Question: I have a table in a sample Database:
- - -
---
- - -
I want to display the data like this:
- -
---
- -
More specifically I want only 7 size units to be appeared, if there are less than 7 then it will display zeros(0).
'''
$U = array();
$k=0;
for($i=$y['ukuran_terkecil']; $i <= $y['ukuran_terbesar'] ; $i++) {
$U[$k]= $i;
$k++;
}
//print_r($U);
//echo implode("", $U);
if(empty($U[0]))
{
$U[0]= 0;
}else {
$U[0] = $U[0];
}
if(empty($U[1]))
{
$U[1]= 0;
}else {
$U[1] = $U[1];
}
if(empty($U[2]))
{
$U[2]= 0;
}else {
$U[2] = $U[2];
}
if(empty($U[3]))
{
$U[3]= 0;
}else {
$U[3] = $U[3];
}
if(empty($U[4]))
{
$U[4]= 0;
}else {
$U[4] = $U[4];
}
if(empty($U[5]))
{
$U[5]= 0;
}else {
$U[5] = $U[5];
}
if(empty($U[6]))
{
$U[6]= 0;
}else {
$U[6] = $U[6];
}
echo "<tr><td>$U[0]<br>$U[1]<br>$U[2]<br>$U[3]<br>$U[4]<br>$U[5]<br>$U[6]</td></tr>";
'''
---
'$y : query select'
But output is:
- -
'''
$data = array (
0 =>
array (
0 => '0C529E7D34AE7196',
'id' => '0C529E7D34AE7196',
1 => '0',
'stoksatu' => '0',
2 => '0',
'stokdua' => '0',
3 => '2',
'stoktiga' => '2',
4 => '2',
'stokempat' => '2',
5 => '2',
'stoklima' => '2',
6 => '1',
'stokenam' => '1',
7 => '2',
'stoktujuh' => '2',
8 => '2C2C243A1C7A',
'warna' => '2C2C243A1C7A',
9 => '37',
'ukuran_terkecil' => '37',
10 => '43',
'ukuran_terbesar' => '43',
11 => 'hugob026.png',
'foto' => 'hugob026.png',
12 => 'SpHu26Co.png',
'qrcode' => 'SpHu26Co.png',
13 => '3A340C6CF62780C7',
'nama_model' => '3A340C6CF62780C7',
14 => '0C52CCD7EDB3',
'nama_merk' => '0C52CCD7EDB3',
),
1 =>
array (
0 => '281E300870803B0E',
'id' => '281E300870803B0E',
1 => '2',
'stoksatu' => '2',
2 => '2',
'stokdua' => '2',
3 => '2',
'stoktiga' => '2',
4 => '1',
'stokempat' => '1',
5 => '0',
'stoklima' => '0',
6 => '0',
'stokenam' => '0',
7 => '0',
'stoktujuh' => '0',
8 => '3A0C5ADCC9',
'warna' => '3A0C5ADCC9',
9 => '24',
'ukuran_terkecil' => '24',
10 => '27',
'ukuran_terbesar' => '27',
11 => '3.PNG',
'foto' => '3.PNG',
12 => 'ArSaeeHi.png',
'qrcode' => 'ArSaeeHi.png',
13 => '0C70AE351850C0',
'nama_model' => '0C70AE351850C0',
14 => '281E5EC4FB9763',
'nama_merk' => '281E5EC4FB9763',
),
2 =>
array (
0 => '222C60825DE2FF870572',
'id' => '222C60825DE2FF870572',
1 => '1',
'stoksatu' => '1',
2 => '1',
'stokdua' => '1',
3 => '2',
'stoktiga' => '2',
4 => '1',
'stokempat' => '1',
5 => '2',
'stoklima' => '2',
6 => '0',
'stokenam' => '0',
7 => '0',
'stoktujuh' => '0',
8 => '3A0C5ADCC979F88965B6',
'warna' => '3A0C5ADCC979F88965B6',
9 => '40',
'ukuran_terkecil' => '40',
10 => '44',
'ukuran_terbesar' => '44',
11 => 'IMG-20190428-WA0018.jpg',
'foto' => 'IMG-20190428-WA0018.jpg',
12 => 'DaItyyHiPi.png',
'qrcode' => 'DaItyyHiPi.png',
13 => '38327AAC01',
'nama_model' => '38327AAC01',
14 => '222C2A262404',
'nama_merk' => '222C2A262404',
),
);
$t=mysqli_query($kns,"select
stok.id_stok as id,
stok.st_satu as stoksatu,
stok.st_dua as stokdua,
stok.st_tiga as stoktiga,
stok.st_empat as stokempat,
stok.st_lima as stoklima,
stok.st_enam as stokenam,
stok.st_tujuh as stoktujuh,
stok.warna as warna,
stok.ukuran_terkecil as ukuran_terkecil,
stok.ukuran_terbesar as ukuran_terbesar,
stok.foto as foto,
stok.qrcode as qrcode,
model.nama_model as nama_model,
merk.nama_merk as nama_merk
FROM stok INNER JOIN model ON stok.id_model=model.id_model INNER JOIN merk ON model.id_merk=merk.id_merk") or die(mysqli_error());
if(mysqli_num_rows($t)>0){
while ($y=mysqli_fetch_array($t)) {
$mrk = implode("", DekripCBC($y['nama_merk']));
$mdl = implode("", DekripCBC($y['nama_model']));
$wr = implode("", DekripCBC($y['warna']));
$no++;
echo "<tr>
<td>$no</td>
<td>$mrk $mdl $wr<br><br>
<img src=view/foto_sepatu/$y[foto] width=140px>
</td>
<td></td>
<td>$y[stoksatu]<br> $y[stokdua]<br>$y[stoktiga]<br>$y[stokempat]<br>$y[stoklima]<br>$y[stokenam]<br>$y[stoktujuh]</td>
</tr>
";
}
}
else{
echo "<tr>
<td colspan=5><center>Data Tidak Ada</center></td>
</tr>";
}
'''
[]
<URL>
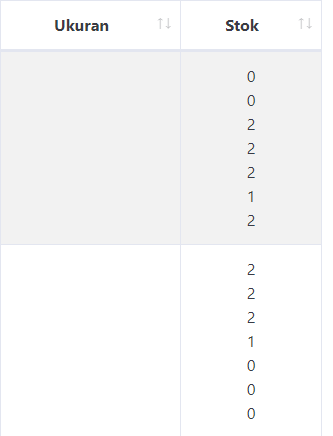
Answer: So you would:
- - 'ukuran_terkecil''ukuran_terbesar'- 'ukuran_terkecil'- 'ukuran_terkecil''ukuran_terkecil'- 'ukuran_terbesar''$i''0'
'''
<?php
foreach($data as $values){
$min = intval($values['ukuran_terkecil']);
$max = intval($values['ukuran_terbesar']);
$new_max = $min + 7;
echo "ID => ",$values['id'],"<br/>";
echo "Size => ";
for($i = $min; $i < $new_max; ++$i){
if($i > $max) echo " 0";
else echo " ",$i;
}
echo "<br/><hr>";
}
'''
'''
<?php
$data = array (
0 =>
array (
0 => '0C529E7D34AE7196',
'id' => '0C529E7D34AE7196',
1 => '0',
'stoksatu' => '0',
2 => '0',
'stokdua' => '0',
3 => '2',
'stoktiga' => '2',
4 => '2',
'stokempat' => '2',
5 => '2',
'stoklima' => '2',
6 => '1',
'stokenam' => '1',
7 => '2',
'stoktujuh' => '2',
8 => '2C2C243A1C7A',
'warna' => '2C2C243A1C7A',
9 => '37',
'ukuran_terkecil' => '37',
10 => '43',
'ukuran_terbesar' => '43',
11 => 'hugob026.png',
'foto' => 'hugob026.png',
12 => 'SpHu26Co.png',
'qrcode' => 'SpHu26Co.png',
13 => '3A340C6CF62780C7',
'nama_model' => '3A340C6CF62780C7',
14 => '0C52CCD7EDB3',
'nama_merk' => '0C52CCD7EDB3',
),
1 =>
array (
0 => '281E300870803B0E',
'id' => '281E300870803B0E',
1 => '2',
'stoksatu' => '2',
2 => '2',
'stokdua' => '2',
3 => '2',
'stoktiga' => '2',
4 => '1',
'stokempat' => '1',
5 => '0',
'stoklima' => '0',
6 => '0',
'stokenam' => '0',
7 => '0',
'stoktujuh' => '0',
8 => '3A0C5ADCC9',
'warna' => '3A0C5ADCC9',
9 => '24',
'ukuran_terkecil' => '24',
10 => '27',
'ukuran_terbesar' => '27',
11 => '3.PNG',
'foto' => '3.PNG',
12 => 'ArSaeeHi.png',
'qrcode' => 'ArSaeeHi.png',
13 => '0C70AE351850C0',
'nama_model' => '0C70AE351850C0',
14 => '281E5EC4FB9763',
'nama_merk' => '281E5EC4FB9763',
),
2 =>
array (
0 => '222C60825DE2FF870572',
'id' => '222C60825DE2FF870572',
1 => '1',
'stoksatu' => '1',
2 => '1',
'stokdua' => '1',
3 => '2',
'stoktiga' => '2',
4 => '1',
'stokempat' => '1',
5 => '2',
'stoklima' => '2',
6 => '0',
'stokenam' => '0',
7 => '0',
'stoktujuh' => '0',
8 => '3A0C5ADCC979F88965B6',
'warna' => '3A0C5ADCC979F88965B6',
9 => '40',
'ukuran_terkecil' => '40',
10 => '44',
'ukuran_terbesar' => '44',
11 => 'IMG-20190428-WA0018.jpg',
'foto' => 'IMG-20190428-WA0018.jpg',
12 => 'DaItyyHiPi.png',
'qrcode' => 'DaItyyHiPi.png',
13 => '38327AAC01',
'nama_model' => '38327AAC01',
14 => '222C2A262404',
'nama_merk' => '222C2A262404',
),
);
foreach($data as $values){
$min = intval($values['ukuran_terkecil']);
$max = intval($values['ukuran_terbesar']);
$new_max = $min + 7;
echo "ID => ",$values['id'],"<br/>";
echo "Size => ";
for($i = $min; $i < $new_max; ++$i){
if($i > $max) echo " 0";
else echo " ",$i;
}
echo "<br/><hr>";
}
'''
Your SQL while loop can look like below to print sizes line by line:
'''
<?php
while ($y=mysqli_fetch_array($t)) {
$mrk = implode("", DekripCBC($y['nama_merk']));
$mdl = implode("", DekripCBC($y['nama_model']));
$wr = implode("", DekripCBC($y['warna']));
$no++;
$sizes = [];
$min = intval($y['ukuran_terkecil']);
$max = intval($y['ukuran_terbesar']);
$new_max = $min + 7;
for($i = $min; $i < $new_max; ++$i){
if($i > $max) $sizes[] = 0;
else $sizes[] = $i;
}
echo "
<tr>
<td>$no</td>
<td>$mrk $mdl $wr<br><br>
<img src=view/foto_sepatu/$y[foto] width=140px>
</td>
<td>".implode("<br/>",$sizes)."</td>
<td>$y[stoksatu]<br> $y[stokdua]<br>$y[stoktiga]<br>$y[stokempat]<br>$y[stoklima]<br>$y[stokenam]<br>$y[stoktujuh]</td>
</tr>
";
}
'''